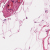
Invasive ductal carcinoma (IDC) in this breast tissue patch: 0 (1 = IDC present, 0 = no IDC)